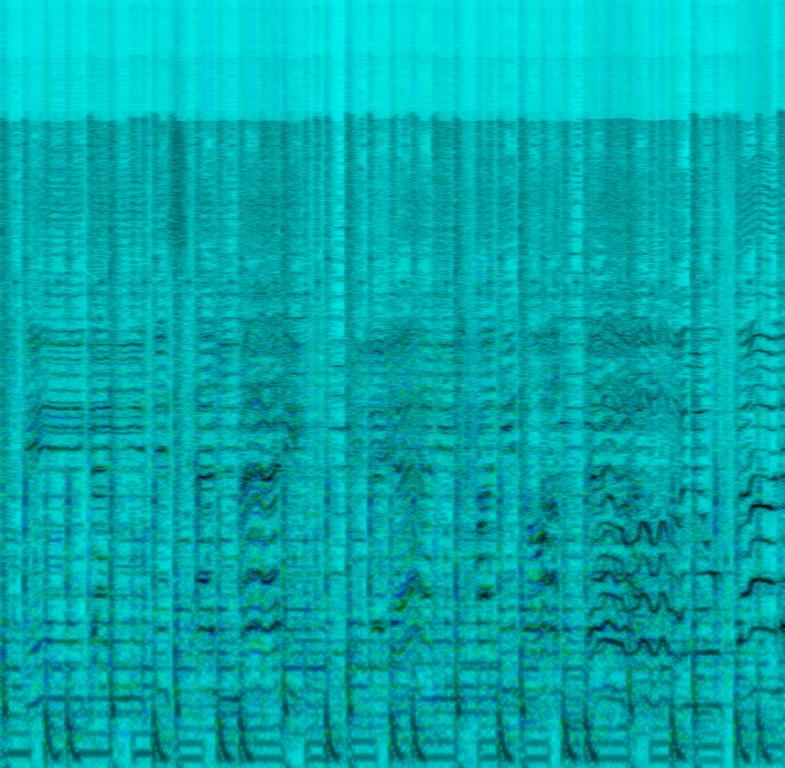
This song contains digital drums playing a groove together with an e-bass. Different fast paced synth sounds are playing a rhythmic melody along to the drums. Violas are playing a countermelody to the male voices singing a melody creating a harmony. This song may be playing in a movie scene where someone is driving with a partner on a motorbike.